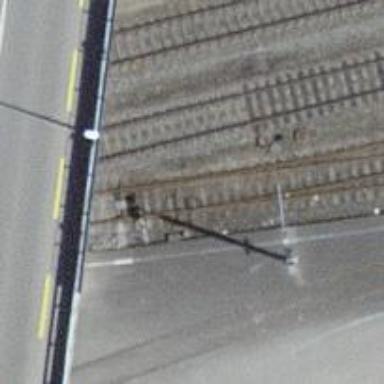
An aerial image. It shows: Railway switch.